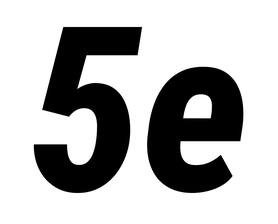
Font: Roboto-Italic_Condensed_ExtraBold_Italic